Question: I want to create a geo map with a specific state region, and individual metro area regions colored by intensity of the value. I have looked at the documentation but haven't been able to achieve this. Here is an example of what I am targeting for.

Does anyone has any idea what options to use for just showing e.g., CA state, and then marking the regions by zip code.
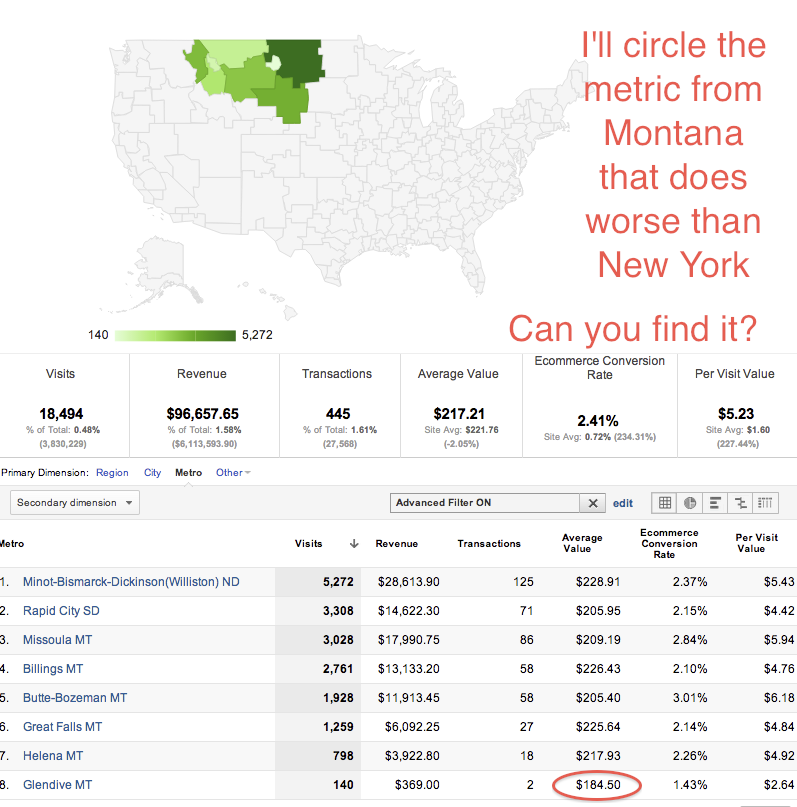
Answer: The map is showing metro regions which is not the same as zip code. If you want the metro regions for California you would call 'chart.draw()' with the following:
'''
var options = {
displayMode:'regions',
region:'US-CA',
resolution:'metros'
};
'''
But you will need to map your data to the appropriate IDs from here: <URL>
Here is a fiddle: <URL>